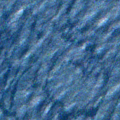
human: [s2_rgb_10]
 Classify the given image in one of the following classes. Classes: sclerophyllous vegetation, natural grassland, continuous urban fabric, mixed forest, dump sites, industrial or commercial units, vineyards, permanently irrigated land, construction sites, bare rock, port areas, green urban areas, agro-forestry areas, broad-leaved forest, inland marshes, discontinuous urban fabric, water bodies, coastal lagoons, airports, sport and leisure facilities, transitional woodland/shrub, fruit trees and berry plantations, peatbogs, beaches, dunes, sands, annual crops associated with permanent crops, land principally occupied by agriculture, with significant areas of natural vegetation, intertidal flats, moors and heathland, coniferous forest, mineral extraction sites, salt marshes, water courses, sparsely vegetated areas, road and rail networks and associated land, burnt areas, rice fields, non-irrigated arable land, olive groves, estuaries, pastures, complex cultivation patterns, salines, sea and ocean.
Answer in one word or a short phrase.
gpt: sea and ocean